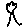
Label: tree